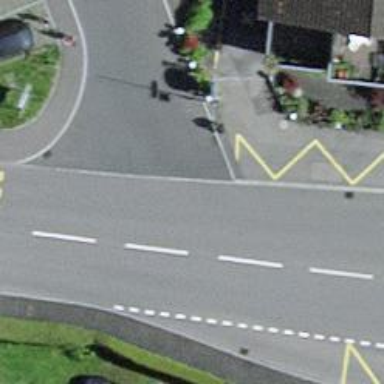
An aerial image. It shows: Platform for public transport is situated by the road.